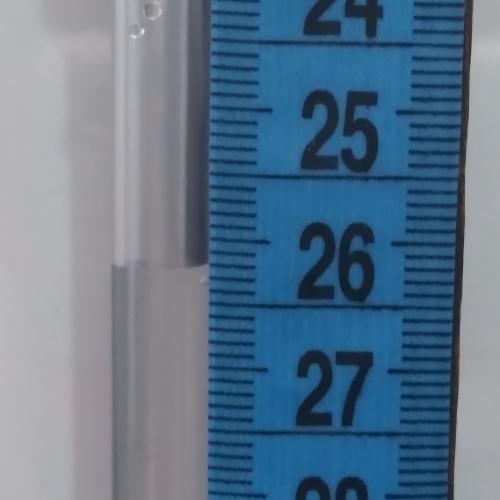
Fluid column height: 26.2 cm